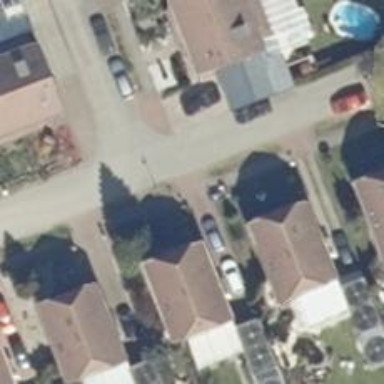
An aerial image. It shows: Sidewalk along the footway.